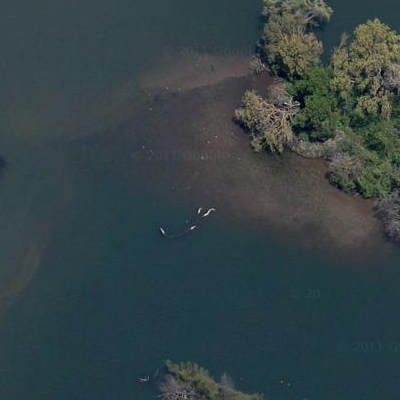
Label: RiverLake